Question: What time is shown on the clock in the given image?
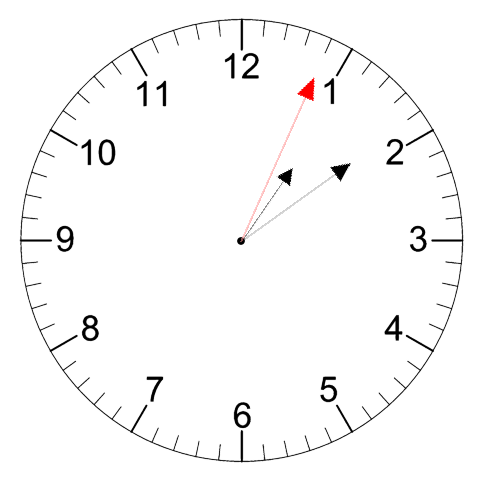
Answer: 01:09:04